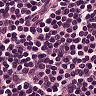
Metastatic tissue present: no